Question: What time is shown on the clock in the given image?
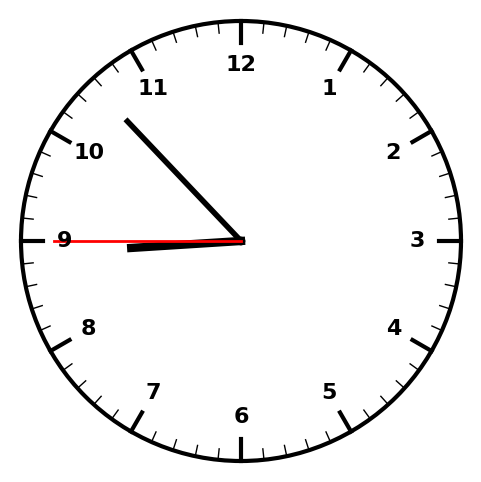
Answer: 08:52:45